Interaction volume radius: 5 \u00c5
Interaction volume height: 15 \u00c5
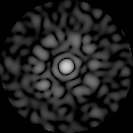
Disorder parameter: 0.8227